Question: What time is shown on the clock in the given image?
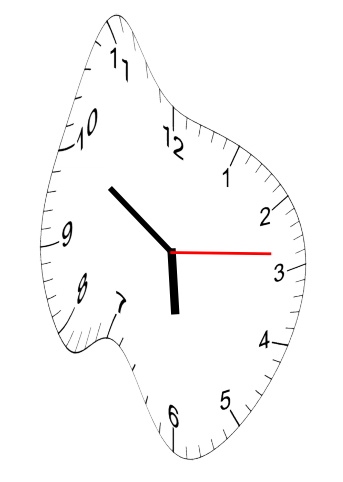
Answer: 05:50:14